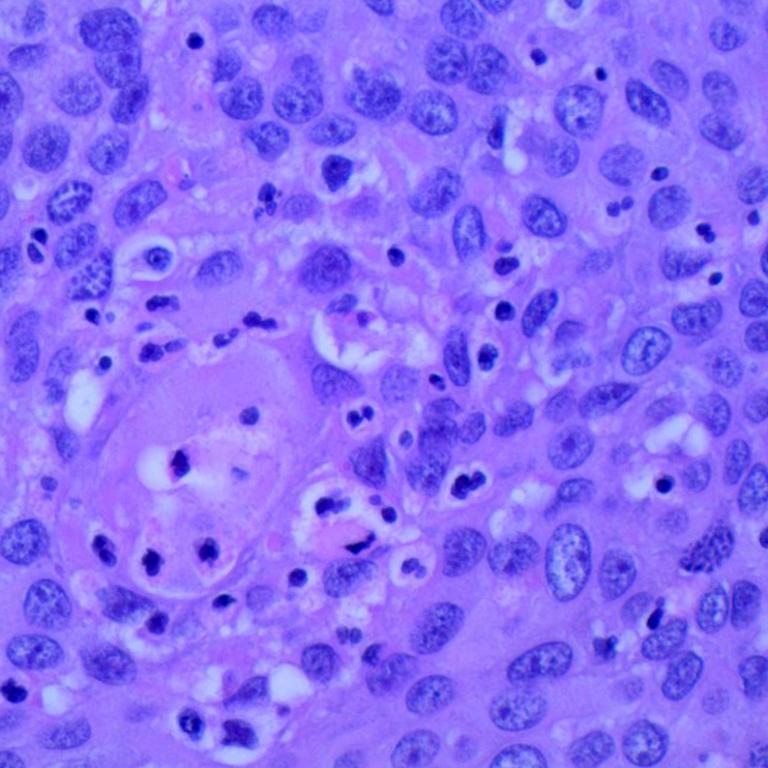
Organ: lung
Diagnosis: squamous carcinomas